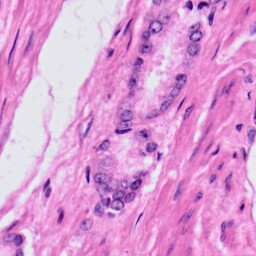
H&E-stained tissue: Prostate